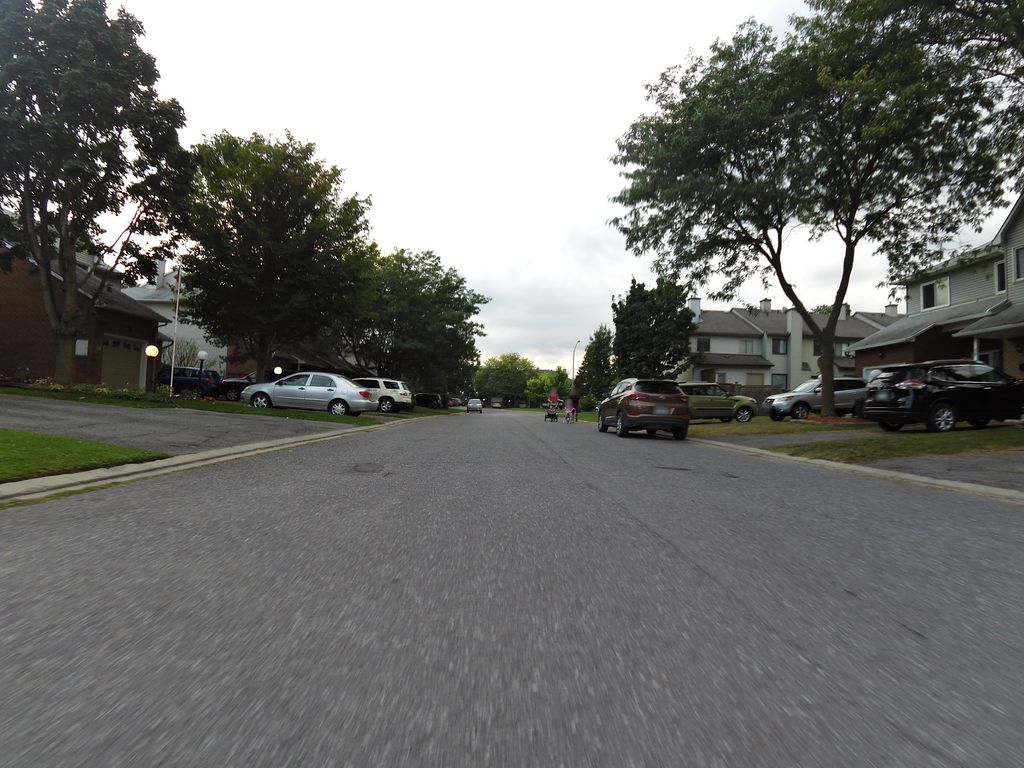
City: ottawa-gatineau